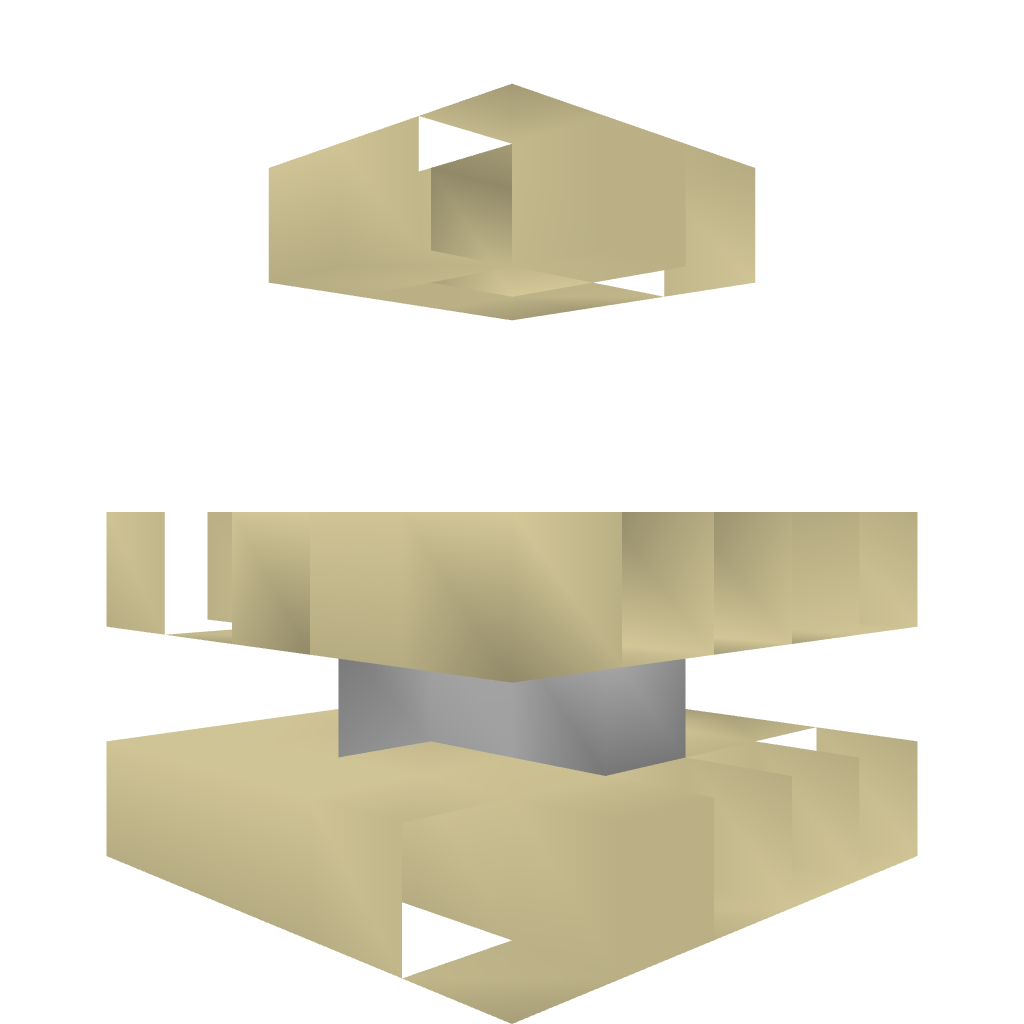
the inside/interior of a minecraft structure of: desert fountain